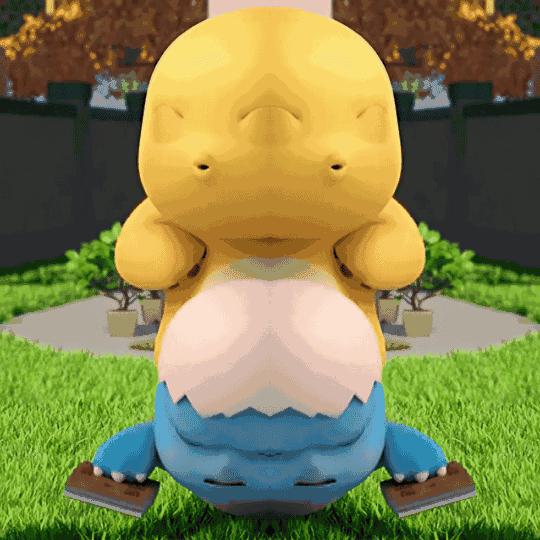
Label: nailong